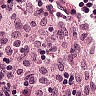
Metastatic tissue present: no